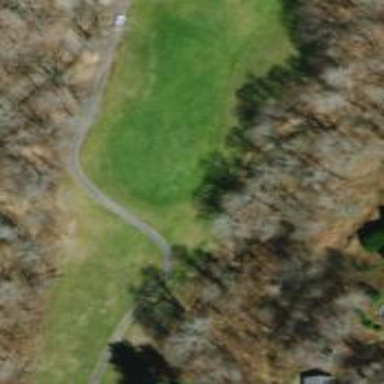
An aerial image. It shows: Path for golf carts.